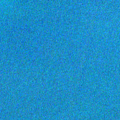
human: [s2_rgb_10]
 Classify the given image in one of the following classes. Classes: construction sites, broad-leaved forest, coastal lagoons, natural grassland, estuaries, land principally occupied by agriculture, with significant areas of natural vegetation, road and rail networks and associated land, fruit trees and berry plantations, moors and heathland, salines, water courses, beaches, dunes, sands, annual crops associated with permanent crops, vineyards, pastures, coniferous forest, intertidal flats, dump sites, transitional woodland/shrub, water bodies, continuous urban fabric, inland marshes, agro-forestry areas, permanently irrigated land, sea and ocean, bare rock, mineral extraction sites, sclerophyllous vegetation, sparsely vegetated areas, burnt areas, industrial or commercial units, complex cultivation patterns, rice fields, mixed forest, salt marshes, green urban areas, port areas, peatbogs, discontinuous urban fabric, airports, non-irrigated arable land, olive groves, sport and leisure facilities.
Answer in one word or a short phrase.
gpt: sea and ocean